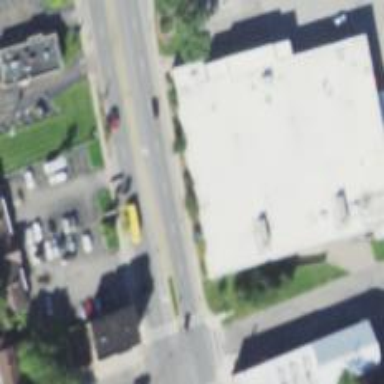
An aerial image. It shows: Building with flat roof.